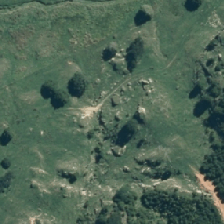
Land cover: low_producing_grassland